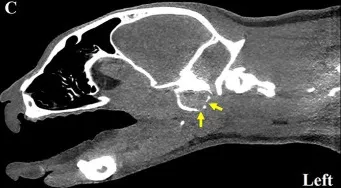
Computed tomography images of a 7-year-old American short hair cat with left-sided middle ear adenocarcinoma. Pre-contrast . The left-sided bulla was expanded, and osteolysis (yellow arrow) was marked (A, C, E). On the sagittal view ,. The tympano-occipital fissure (green arrow).
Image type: radiology (ct)